Field crop: maize
Growth stage: 1
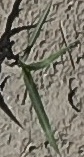
Species: sorghum